Field crop: tomato
Growth stage: 1
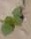
Species: solanum